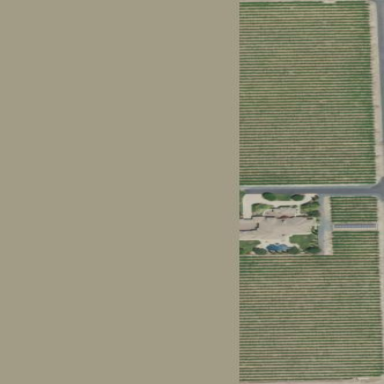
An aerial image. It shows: Vineyard with grape crops.